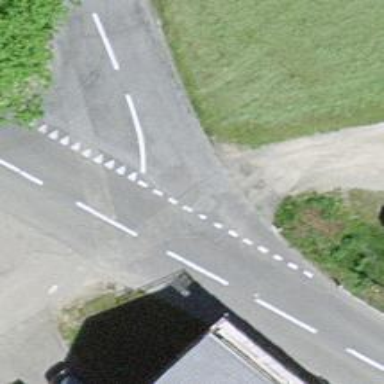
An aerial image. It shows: Road with "give way" sign.